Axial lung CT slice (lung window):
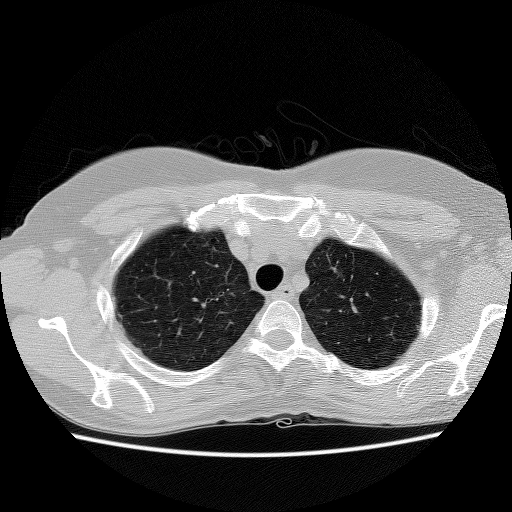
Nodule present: no